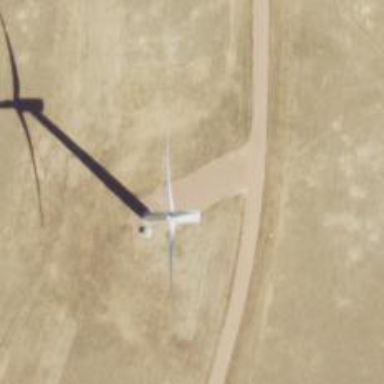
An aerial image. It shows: Wind generator powered by wind. The generator type is horizontal axis and it uses wind turbines.